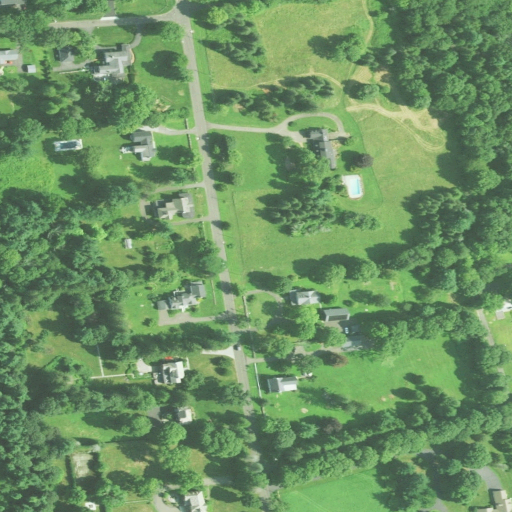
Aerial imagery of mountain in Connecticut named Bedlam Hill containing mixed forest, deciduous forest, open development, low intensity development, pasture, grassland, shrub, medium intensity development, and evergreen forest